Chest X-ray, PA view. Patient: 30 years old, sex F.
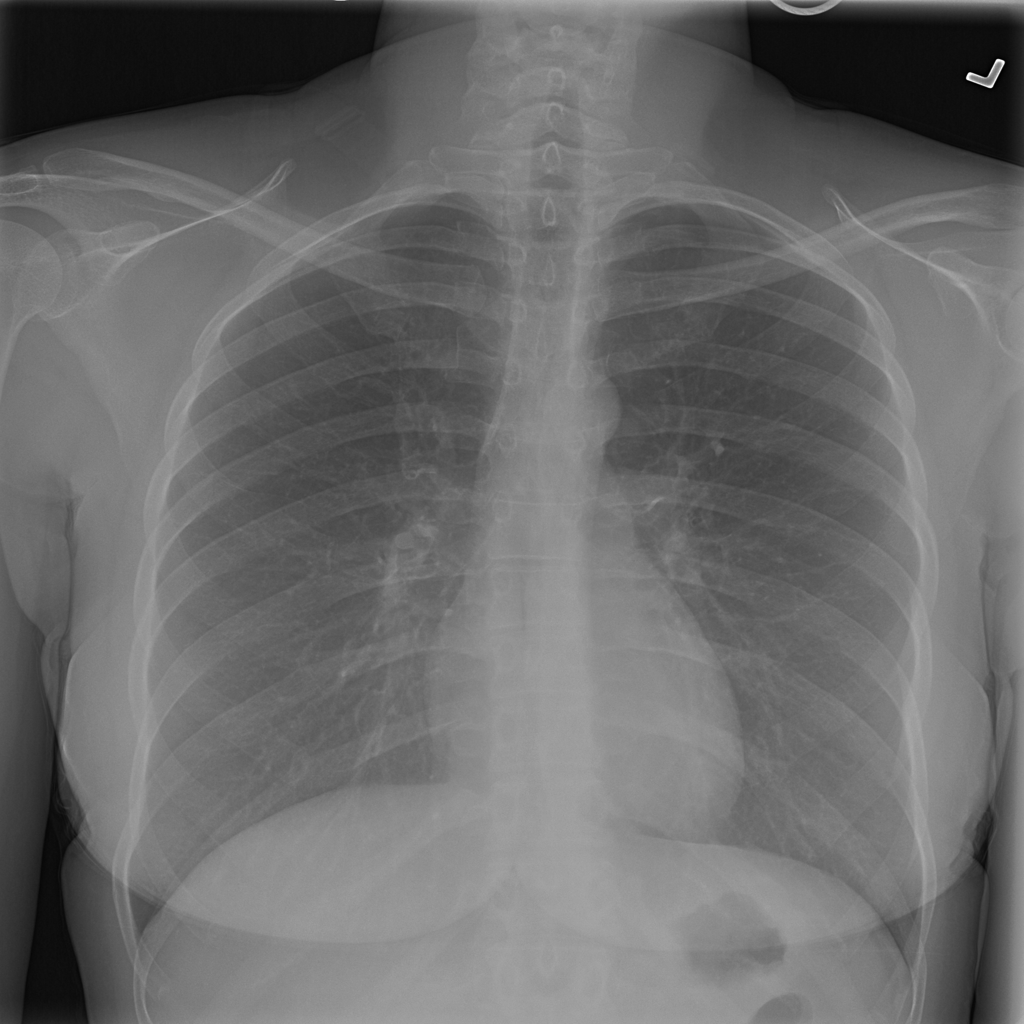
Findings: No Finding